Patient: sex F, age 60
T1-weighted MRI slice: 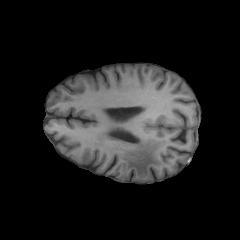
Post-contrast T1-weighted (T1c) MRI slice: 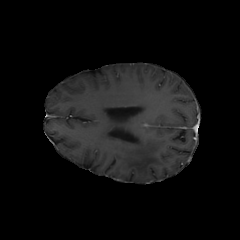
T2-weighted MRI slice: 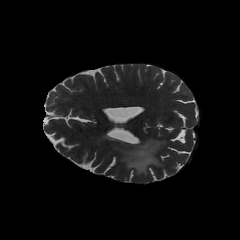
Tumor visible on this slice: yes
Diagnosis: Glioblastoma, IDH-wildtype
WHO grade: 4